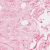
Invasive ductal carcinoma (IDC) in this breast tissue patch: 0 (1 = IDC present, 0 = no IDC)